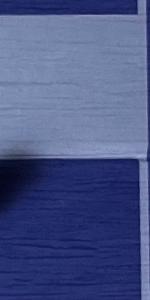
Label: Empty